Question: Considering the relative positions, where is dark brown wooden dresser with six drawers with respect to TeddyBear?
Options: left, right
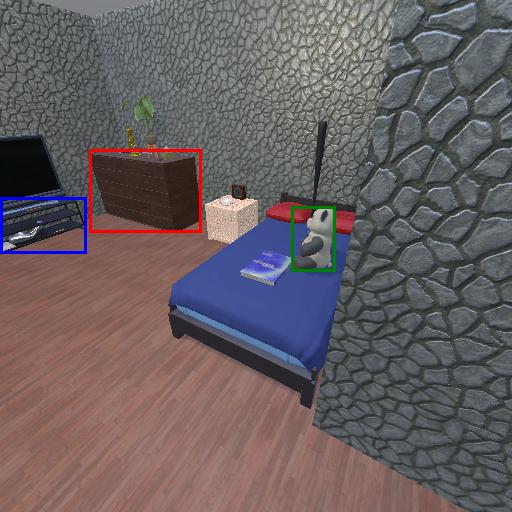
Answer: left